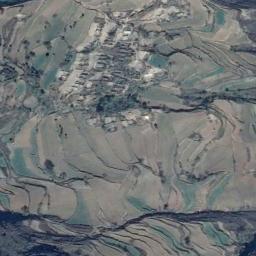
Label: terrace